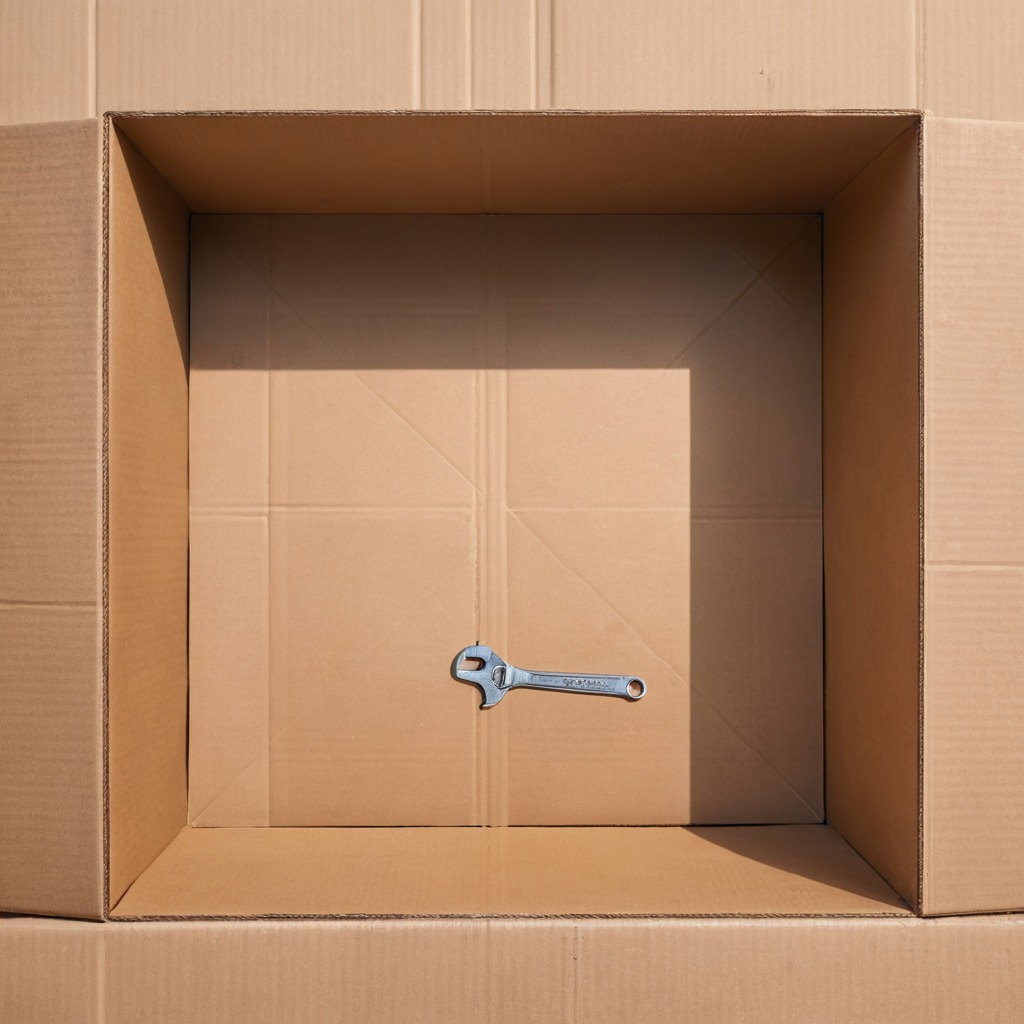
A wrench is lying on a clean dry cardboard box surface in an outdoor workshop during daytime bright natural light soft shadows slightly creased but